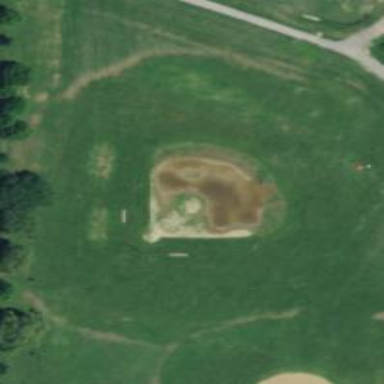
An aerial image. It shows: Dirt infield used for baseball.